Interaction volume radius: 5 \u00c5
Interaction volume height: 45 \u00c5
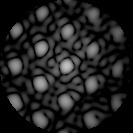
Disorder parameter: 0.124